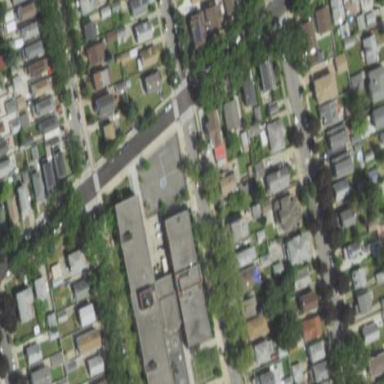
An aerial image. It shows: School.